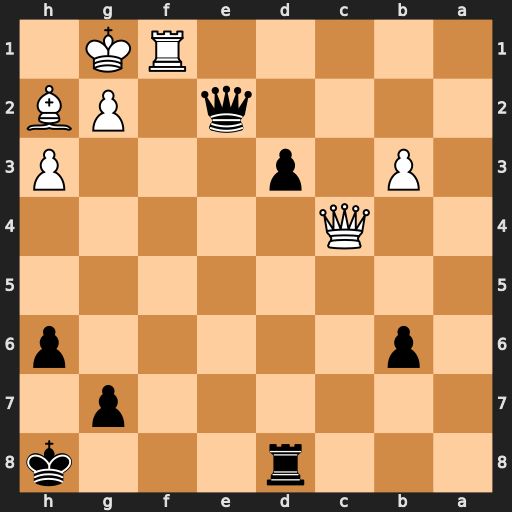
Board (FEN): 3r3k/6p1/1p5p/8/2Q5/1P1p3P/4q1PB/5RK1
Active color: b
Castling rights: -
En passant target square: -
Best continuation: Qxf1+ Kxf1 d2